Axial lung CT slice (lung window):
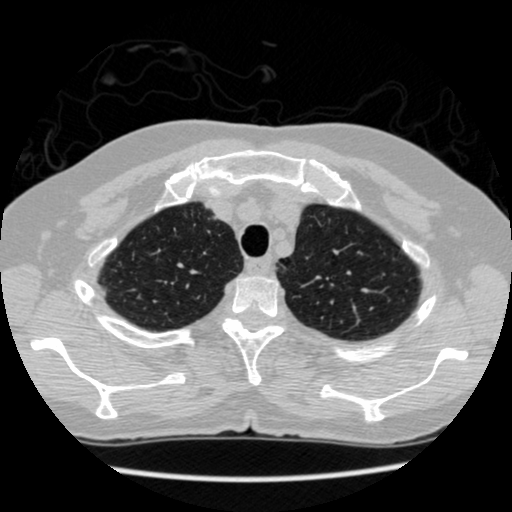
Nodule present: no